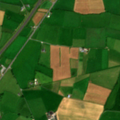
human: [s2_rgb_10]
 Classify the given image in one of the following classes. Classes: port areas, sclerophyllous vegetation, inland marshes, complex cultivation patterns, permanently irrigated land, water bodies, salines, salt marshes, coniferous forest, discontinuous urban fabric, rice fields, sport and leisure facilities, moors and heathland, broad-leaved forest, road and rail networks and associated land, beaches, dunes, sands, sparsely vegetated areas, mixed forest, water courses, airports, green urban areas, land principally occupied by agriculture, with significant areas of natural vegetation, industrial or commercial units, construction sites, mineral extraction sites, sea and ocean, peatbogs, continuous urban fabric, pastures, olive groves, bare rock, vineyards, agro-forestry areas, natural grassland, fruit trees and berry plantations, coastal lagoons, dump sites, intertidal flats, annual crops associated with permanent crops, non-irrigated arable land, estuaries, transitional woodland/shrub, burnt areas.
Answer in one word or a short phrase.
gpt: pastures, complex cultivation patterns, land principally occupied by agriculture, with significant areas of natural vegetation